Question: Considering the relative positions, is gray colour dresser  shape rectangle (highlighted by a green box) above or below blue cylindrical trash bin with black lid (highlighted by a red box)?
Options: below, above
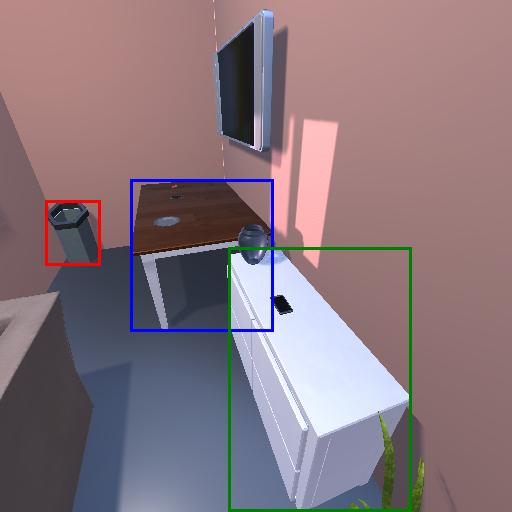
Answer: below